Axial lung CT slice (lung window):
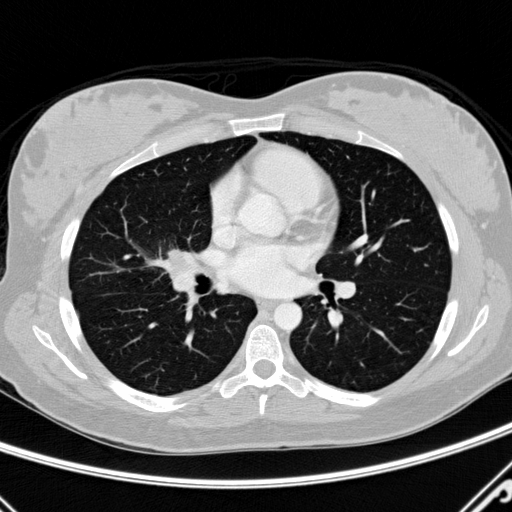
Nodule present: no